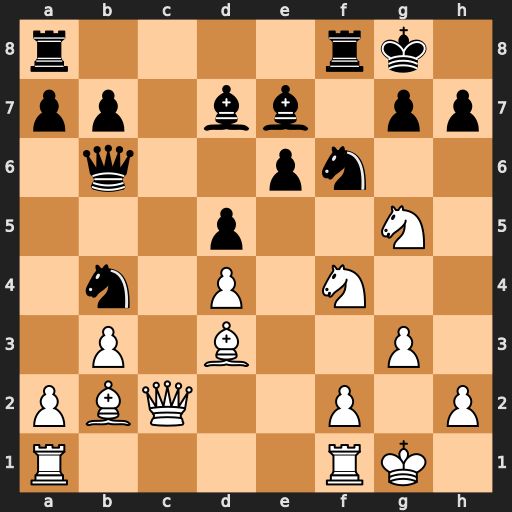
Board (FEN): r4rk1/pp1bb1pp/1q2pn2/3p2N1/1n1P1N2/1P1B2P1/PBQ2P1P/R4RK1
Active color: w
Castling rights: -
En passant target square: -
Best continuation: Bxh7+ Nxh7 Qxh7#